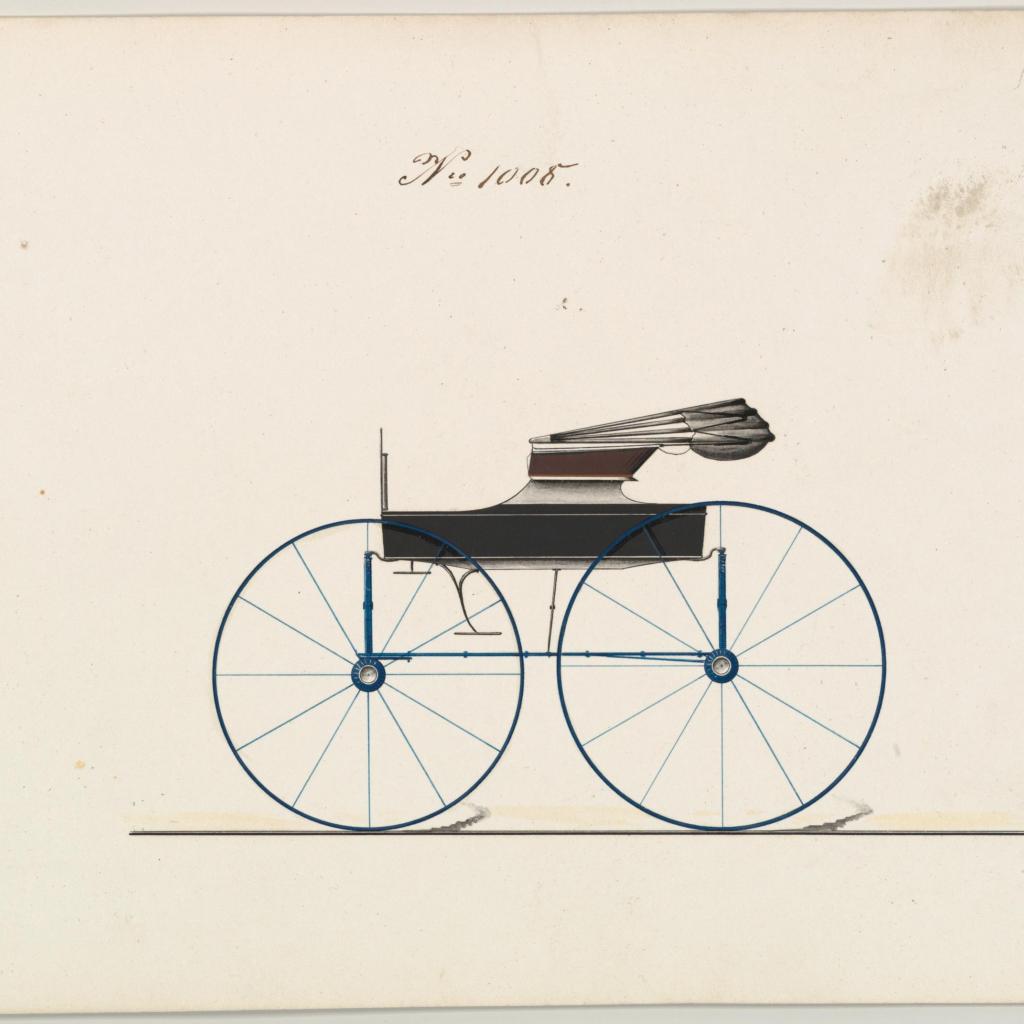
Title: Design for Wagon, no. 1008
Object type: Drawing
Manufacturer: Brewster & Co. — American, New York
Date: ca. 1870
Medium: Pen and black ink, waterdolor and gouache with gum arabic
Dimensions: sheet: 6 5/16 x 9 1/4 in. (16 x 23.5 cm)
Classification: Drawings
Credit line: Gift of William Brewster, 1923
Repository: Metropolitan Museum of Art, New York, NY